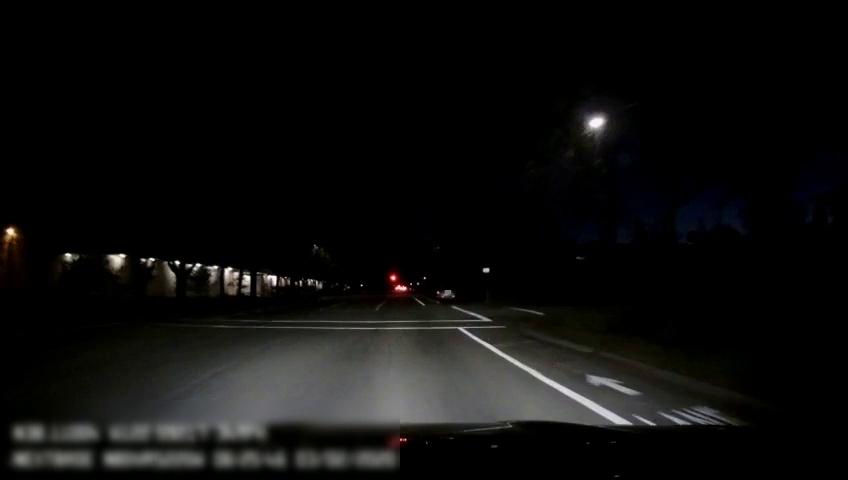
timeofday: Night
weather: Other
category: Drivable Space
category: Vehicles | Car
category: Lanes | Current Lane
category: Lanes | Current Lane
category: Lanes | Alternate Lane
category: Lanes | Current Lane
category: Lanes | Alternate Lane
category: Lanes | Alternate Lane